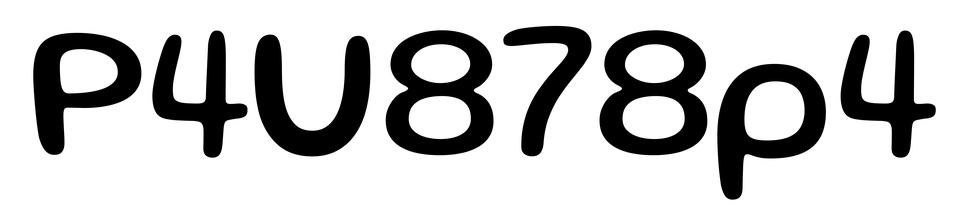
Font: Gluten_Regular